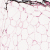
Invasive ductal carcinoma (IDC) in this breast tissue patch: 0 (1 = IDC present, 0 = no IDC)